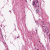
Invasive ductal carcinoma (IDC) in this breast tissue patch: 0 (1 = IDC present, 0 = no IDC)